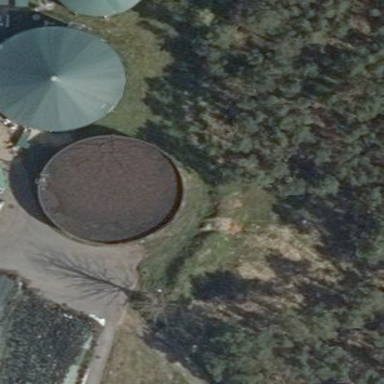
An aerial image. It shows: Storage tank that is man-made.